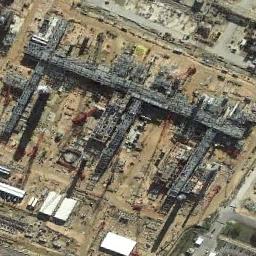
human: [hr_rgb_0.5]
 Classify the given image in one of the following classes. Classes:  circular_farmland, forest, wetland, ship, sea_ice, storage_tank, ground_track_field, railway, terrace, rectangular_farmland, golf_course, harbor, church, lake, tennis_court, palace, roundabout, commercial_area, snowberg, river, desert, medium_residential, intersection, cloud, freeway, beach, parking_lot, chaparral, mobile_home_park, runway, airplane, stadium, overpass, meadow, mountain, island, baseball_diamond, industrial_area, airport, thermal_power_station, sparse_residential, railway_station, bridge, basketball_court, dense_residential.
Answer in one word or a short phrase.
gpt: industrial_area